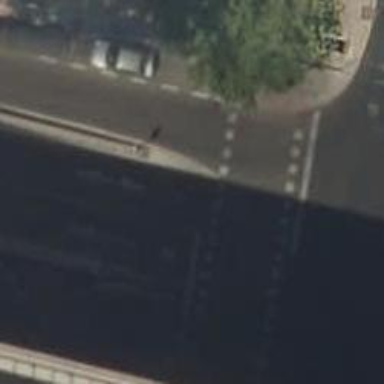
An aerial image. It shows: Uncontrolled zebra crossing on the road.